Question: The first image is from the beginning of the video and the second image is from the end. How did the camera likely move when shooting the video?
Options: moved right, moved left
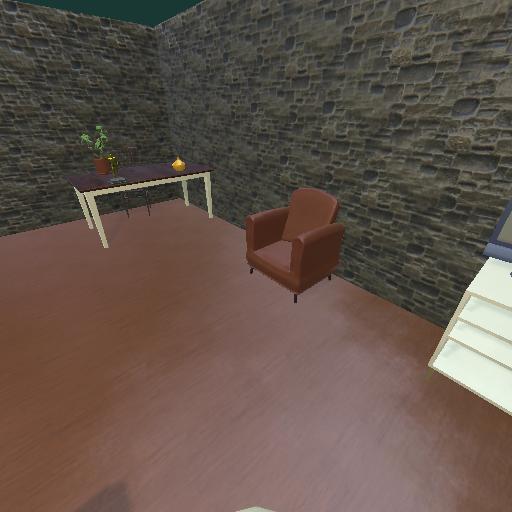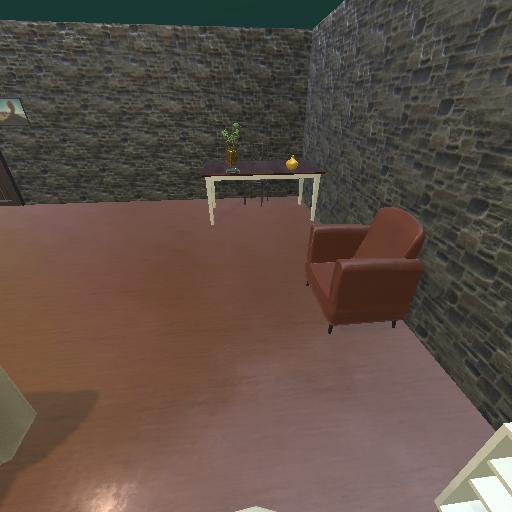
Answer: moved right